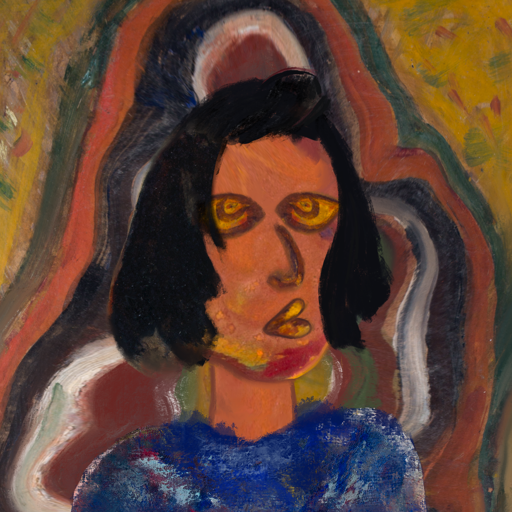
Background: AfterRaid, Head And Neck Side: Mother_And_Son_Son, Face Side: Comrade, Bust: Irani, Hair Side: Mosgoul, Head Accessory: Blank, Second Necklace: Blank, Necklace: Blank, Baby: Blank